如图所示，在四面体 $S-ABC$ 中，$\triangle ABC$ 和 $\triangle SBC$ 都是等边三角形，且
$SA=\dfrac{\sqrt{3}}{2}$，$BC=\sqrt{3}$，则二面角 $S-BC-A$ 的大小为（\quad）

\vspace{0.8cm}

\begin{center}

\end{center}

\vspace{0.8cm}

\noindent
A．$\dfrac{\pi}{6}$
\hspace{1.8cm}
B．$\dfrac{\pi}{4}$
\hspace{1.8cm}
C．$\dfrac{\pi}{3}$
\hspace{1.8cm}
D．$\dfrac{5\pi}{12}$
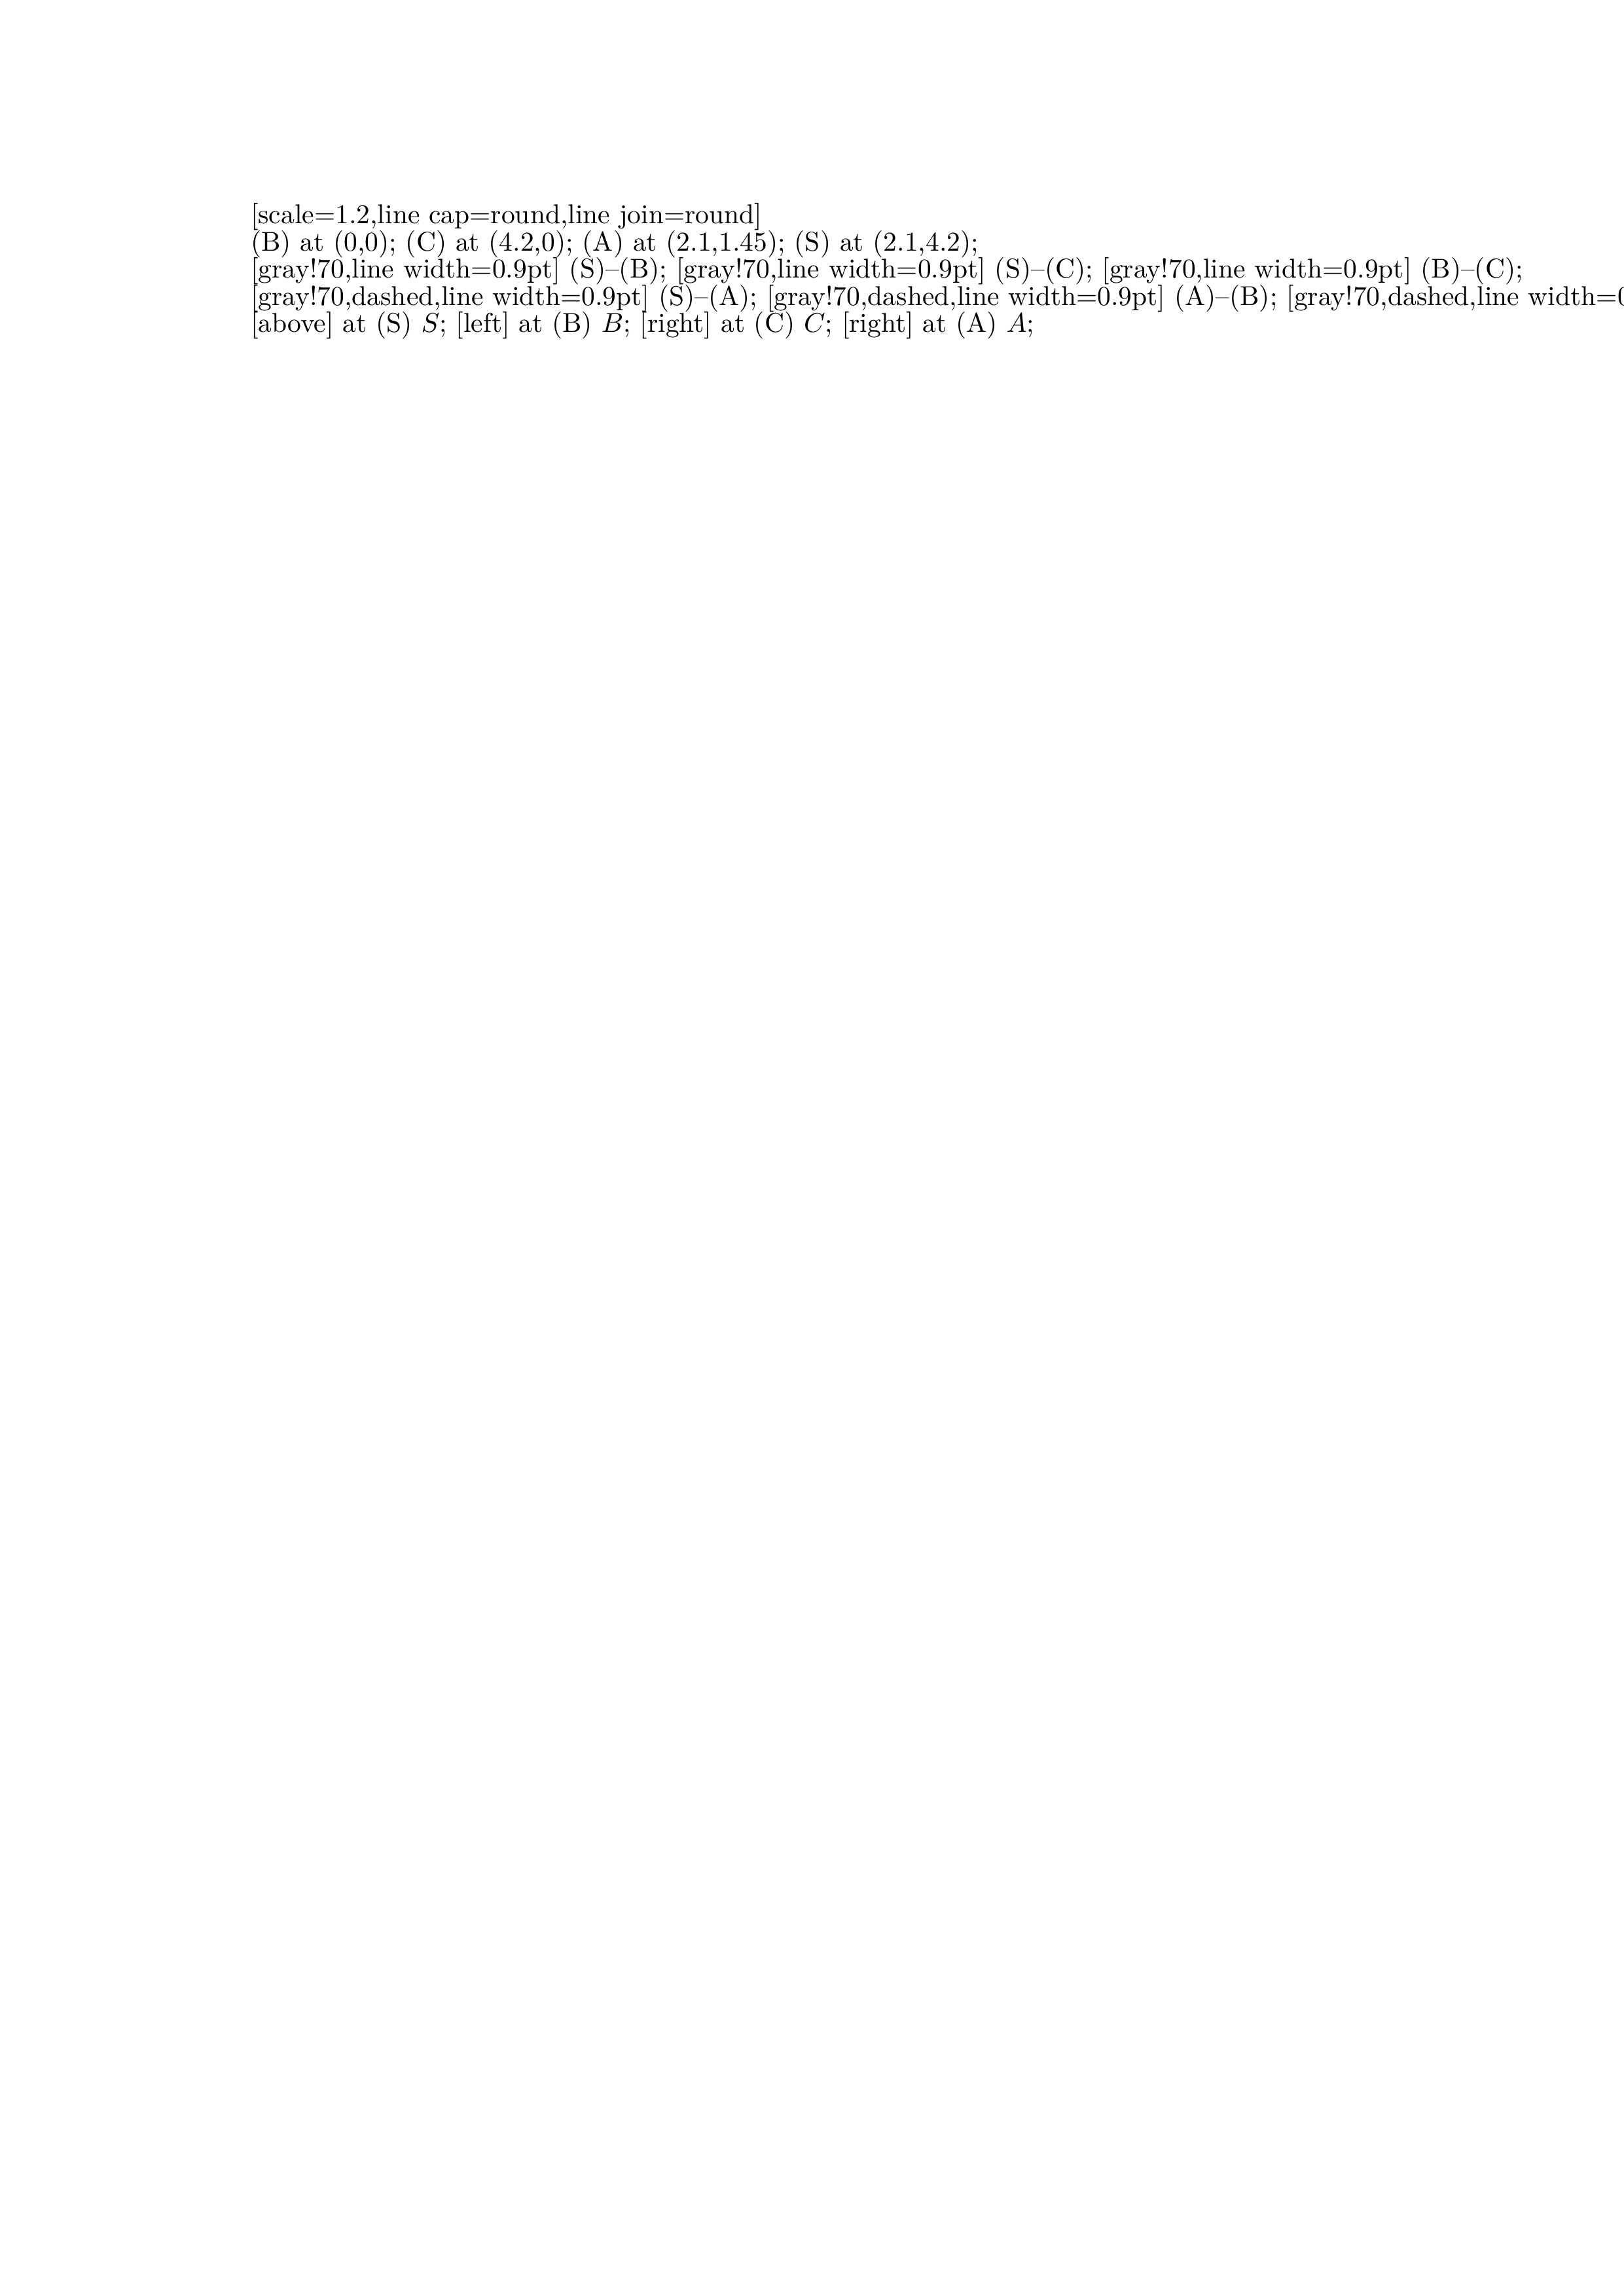
【解答】
\color{red}

\noindent 【答案】C

\vspace{0.6em}

\noindent 【详解】取 $BC$ 中点 $O$，连接 $AO,SO$。

因为 $\triangle ABC$ 和 $\triangle SBC$ 都是等边三角形，

则 $SO\perp BC$，$AO\perp BC$，

所以 $\angle SOA$ 为二面角 $S-BC-A$ 的平面角。

又 $|SA|=\dfrac{\sqrt{3}}{2}$，$BC=\sqrt{3}$，

则 $|BC|=2$，$|SO|=|AO|=\sqrt{3}$，

所以 $\angle SOA=\dfrac{\pi}{3}$。

所以二面角 $S-BC-A$ 的大小为 $\dfrac{\pi}{3}$。

\vspace{0.8cm}

\begin{center}

\end{center}

故选：C。
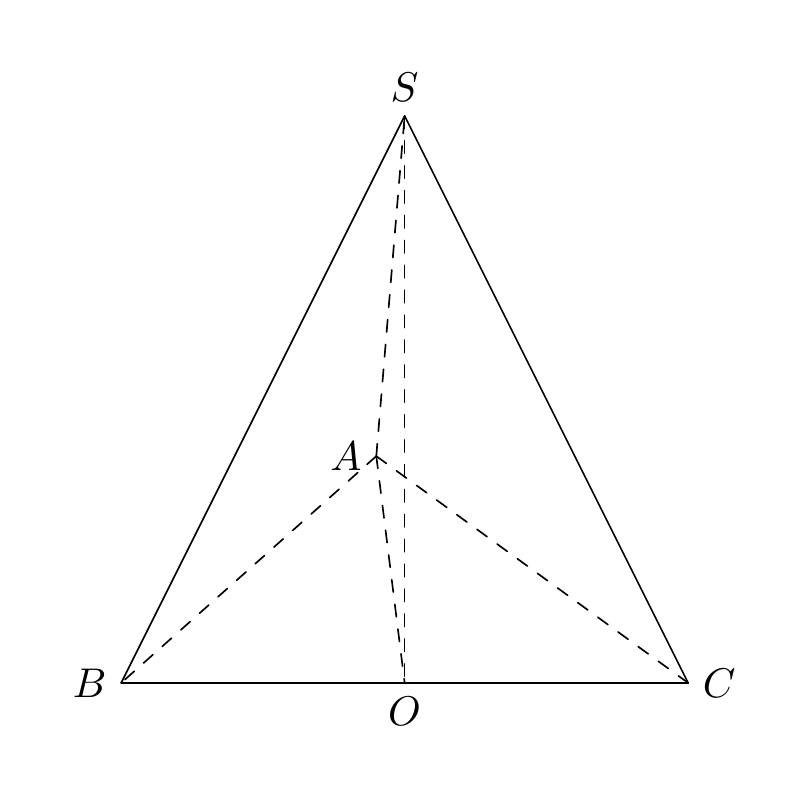